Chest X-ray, PA view. Patient: 13 years old, sex M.
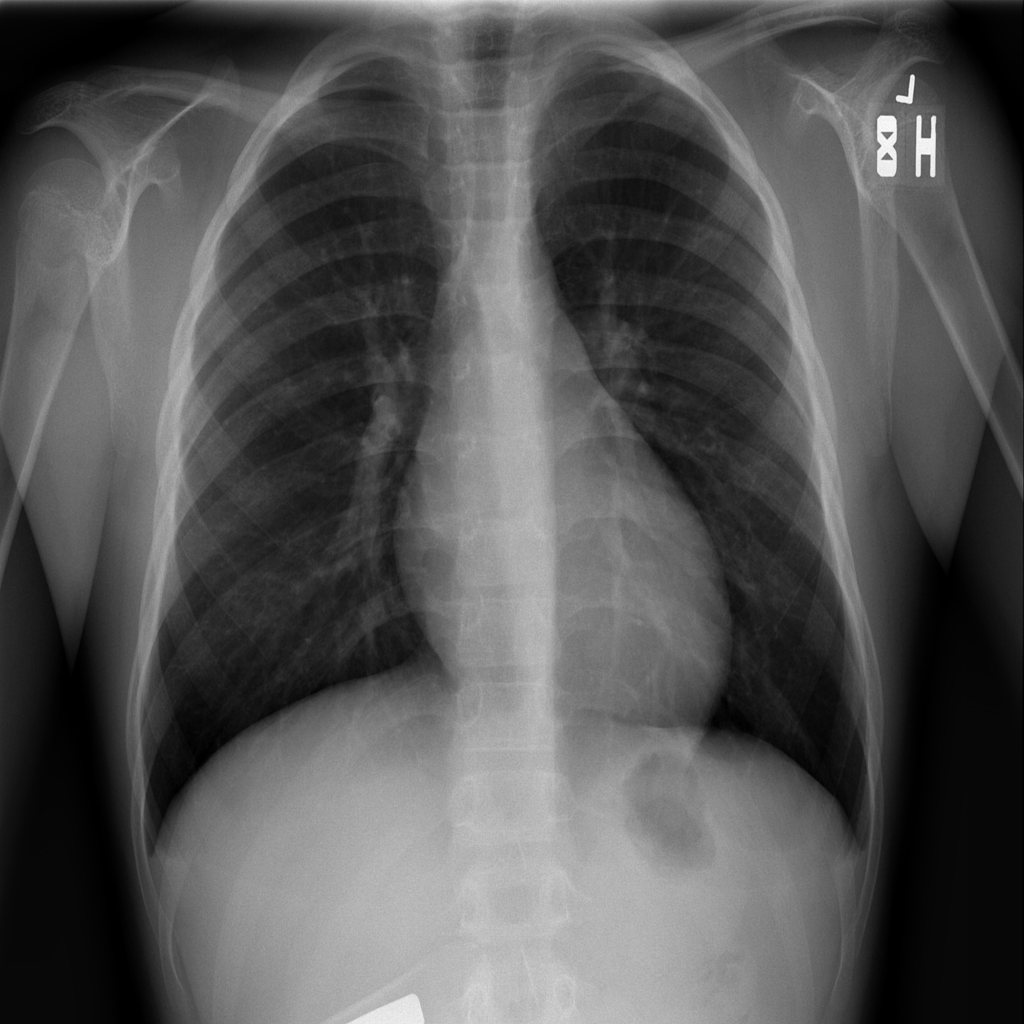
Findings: No Finding